Field crop: maize
Growth stage: 1
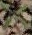
Species: atriplex